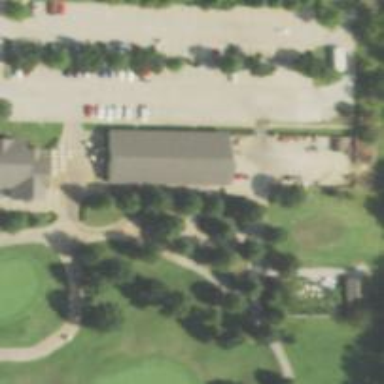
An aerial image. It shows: Service road designated as golf cart path.